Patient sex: F
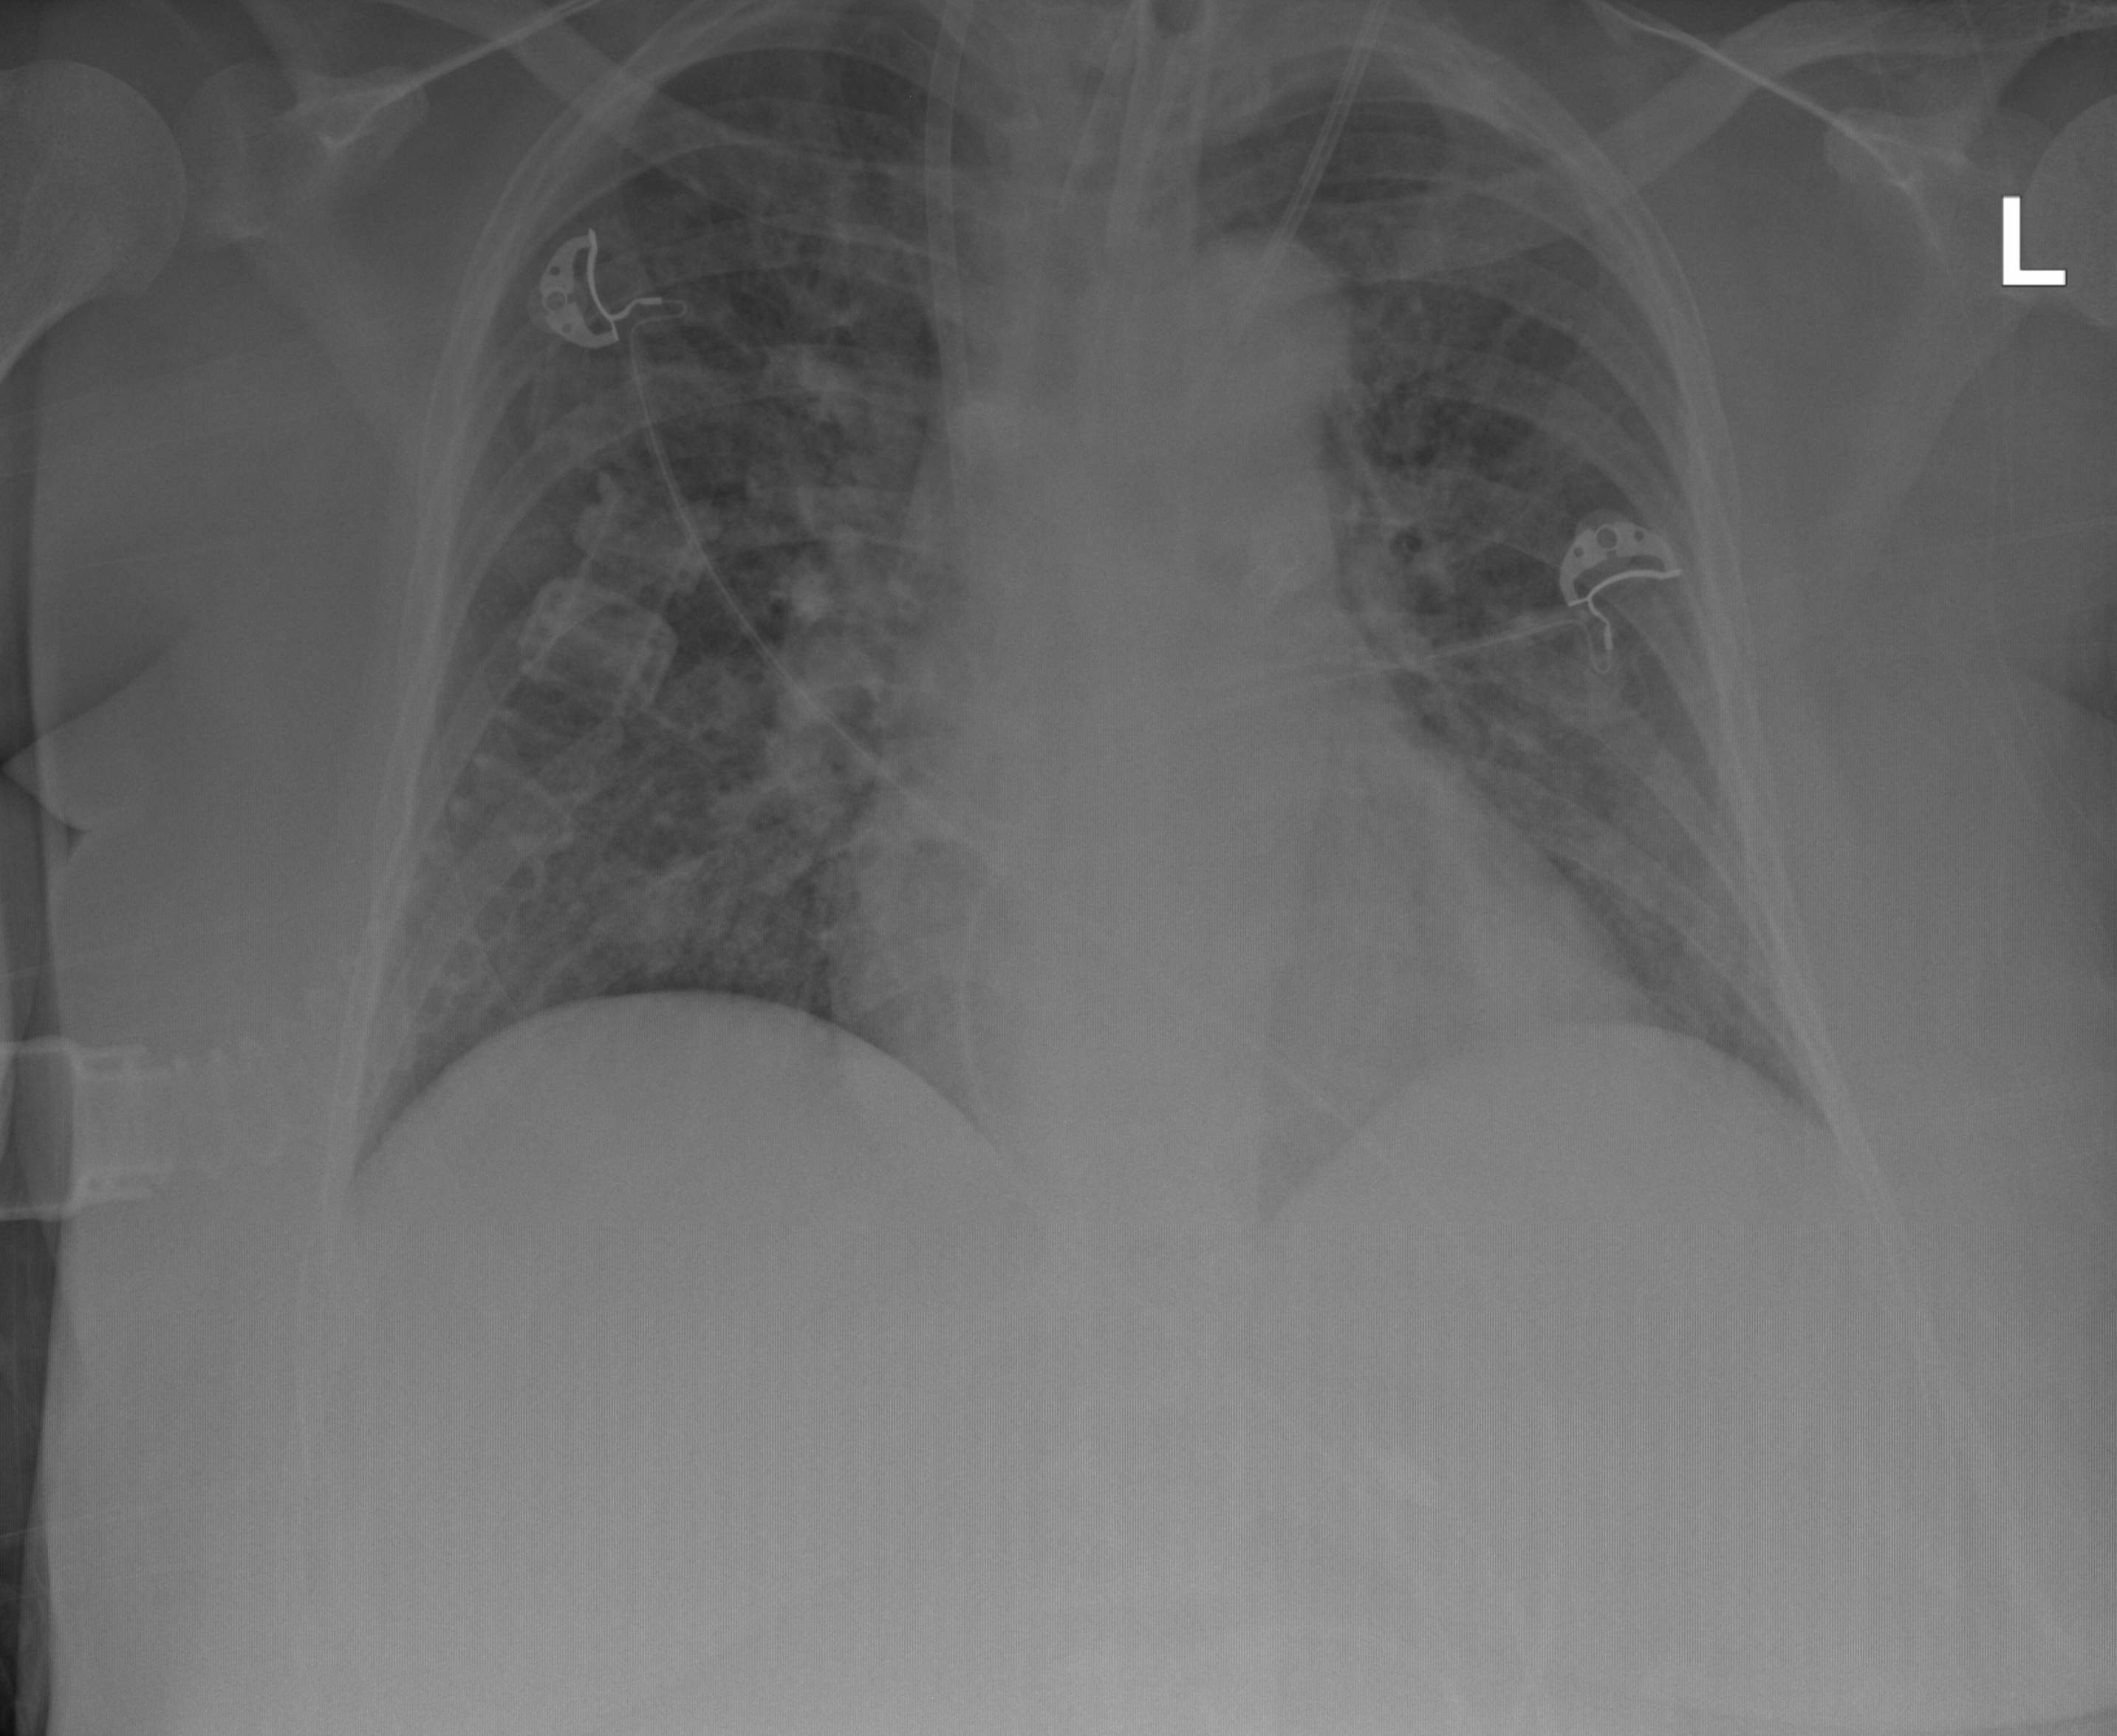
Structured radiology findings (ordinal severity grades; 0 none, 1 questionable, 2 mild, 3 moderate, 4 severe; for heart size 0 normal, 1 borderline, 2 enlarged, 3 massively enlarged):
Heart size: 0
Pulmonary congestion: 2
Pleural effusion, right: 0
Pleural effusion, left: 0
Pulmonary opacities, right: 2
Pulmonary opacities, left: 2
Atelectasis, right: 1
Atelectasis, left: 2